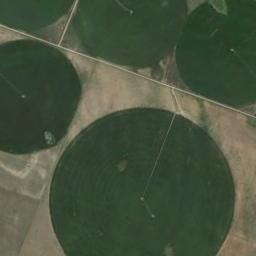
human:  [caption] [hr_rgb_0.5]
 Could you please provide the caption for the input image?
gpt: Several dark green circular farmlands with different radii are on the wasteland .

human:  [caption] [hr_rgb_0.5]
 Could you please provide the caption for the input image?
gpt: Five green circular farms of different sizes .

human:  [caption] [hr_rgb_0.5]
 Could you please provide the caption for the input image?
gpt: There's a circular field with a radius drawn .

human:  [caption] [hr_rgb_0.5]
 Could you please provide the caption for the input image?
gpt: Five circle farmland are in the bare land .

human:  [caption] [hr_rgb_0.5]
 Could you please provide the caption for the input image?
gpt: There are several green circular farmlands of different sizes .